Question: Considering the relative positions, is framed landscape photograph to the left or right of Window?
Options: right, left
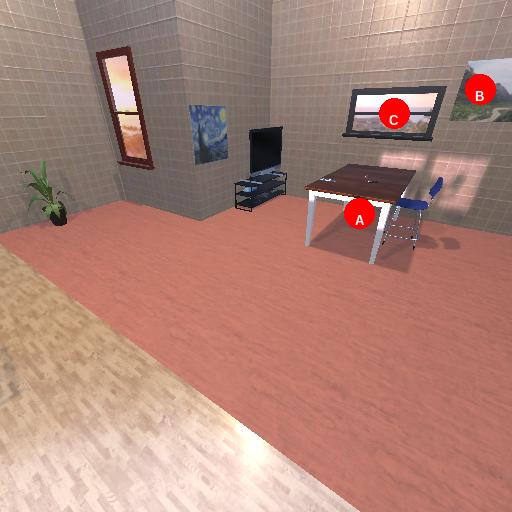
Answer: right